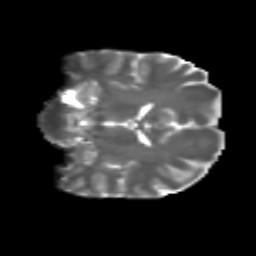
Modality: T2w
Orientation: coronal
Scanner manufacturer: siemens
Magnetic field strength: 3 T
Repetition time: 4.16 s
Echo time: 0.0806 s